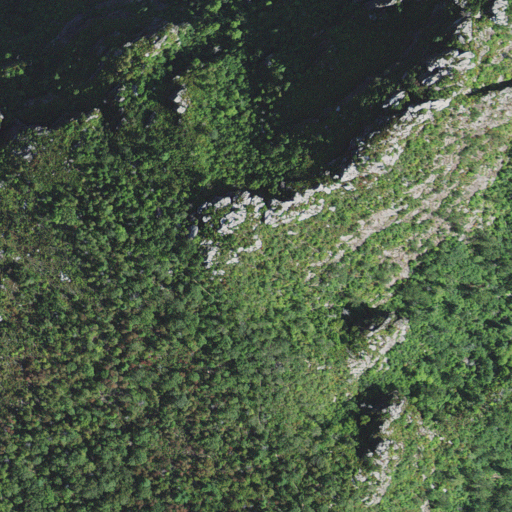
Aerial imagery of mountain in North Carolina named The Chimneys containing deciduous forest, grassland, mixed forest, evergreen forest, shrub, herbaceous wetlands, and pasture